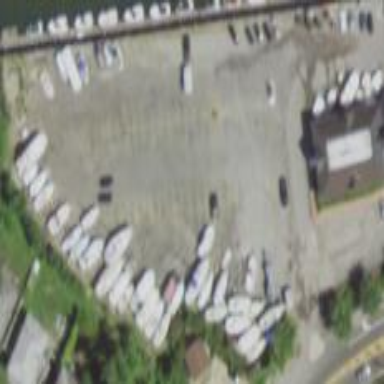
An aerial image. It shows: Boatyard located near waterway.